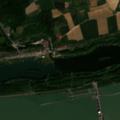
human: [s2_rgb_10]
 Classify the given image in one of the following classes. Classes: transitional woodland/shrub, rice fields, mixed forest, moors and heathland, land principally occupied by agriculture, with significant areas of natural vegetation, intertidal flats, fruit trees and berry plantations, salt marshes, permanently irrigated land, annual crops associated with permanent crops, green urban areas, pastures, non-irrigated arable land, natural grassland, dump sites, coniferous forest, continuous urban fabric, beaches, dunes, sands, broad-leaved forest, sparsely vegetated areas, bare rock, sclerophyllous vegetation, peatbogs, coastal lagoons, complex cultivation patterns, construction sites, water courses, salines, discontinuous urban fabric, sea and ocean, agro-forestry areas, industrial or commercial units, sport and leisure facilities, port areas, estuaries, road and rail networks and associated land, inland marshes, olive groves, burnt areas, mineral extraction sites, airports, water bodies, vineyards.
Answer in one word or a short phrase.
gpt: discontinuous urban fabric, non-irrigated arable land, broad-leaved forest, water courses